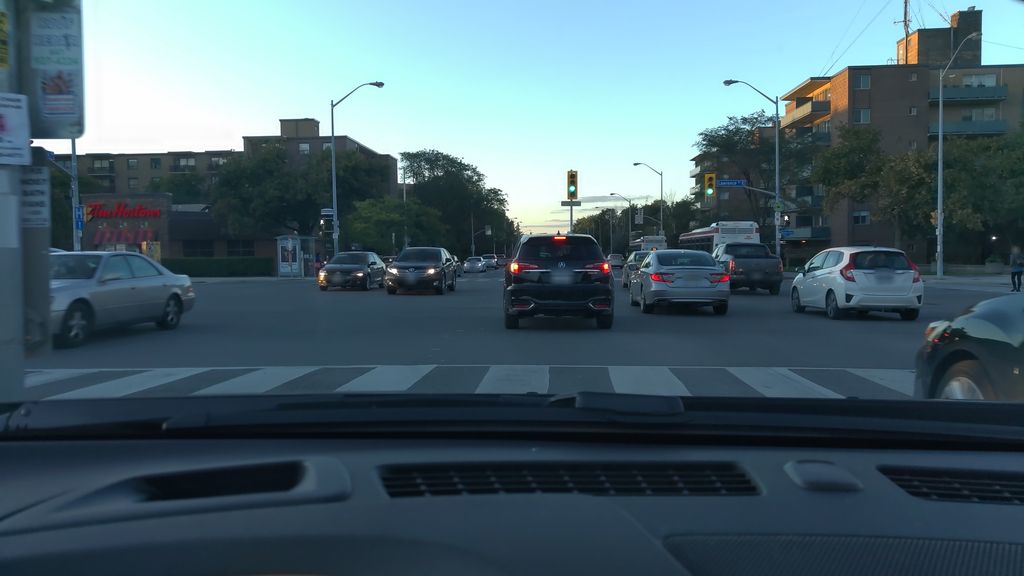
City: toronto